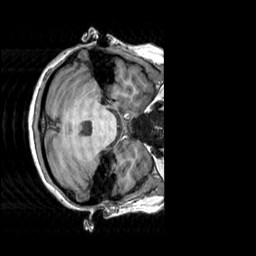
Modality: T1w
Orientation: axial
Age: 27
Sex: female
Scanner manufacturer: siemens
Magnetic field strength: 3 T
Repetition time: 2.3 s
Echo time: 0.00303 s